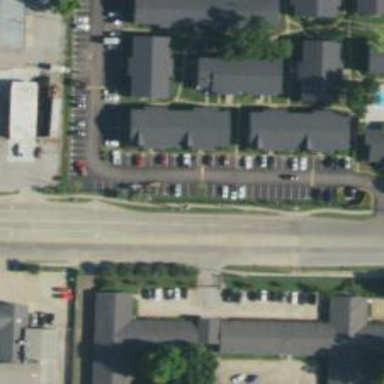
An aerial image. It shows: Tertiary road with separate sidewalk.